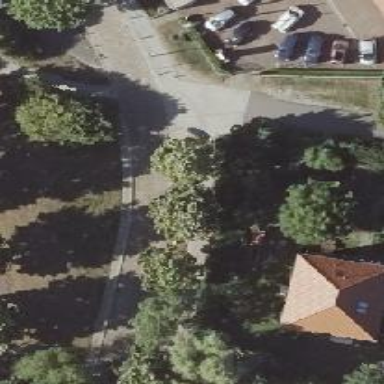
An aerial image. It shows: Residential road.